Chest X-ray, PA view. Patient: 71 years old, sex M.
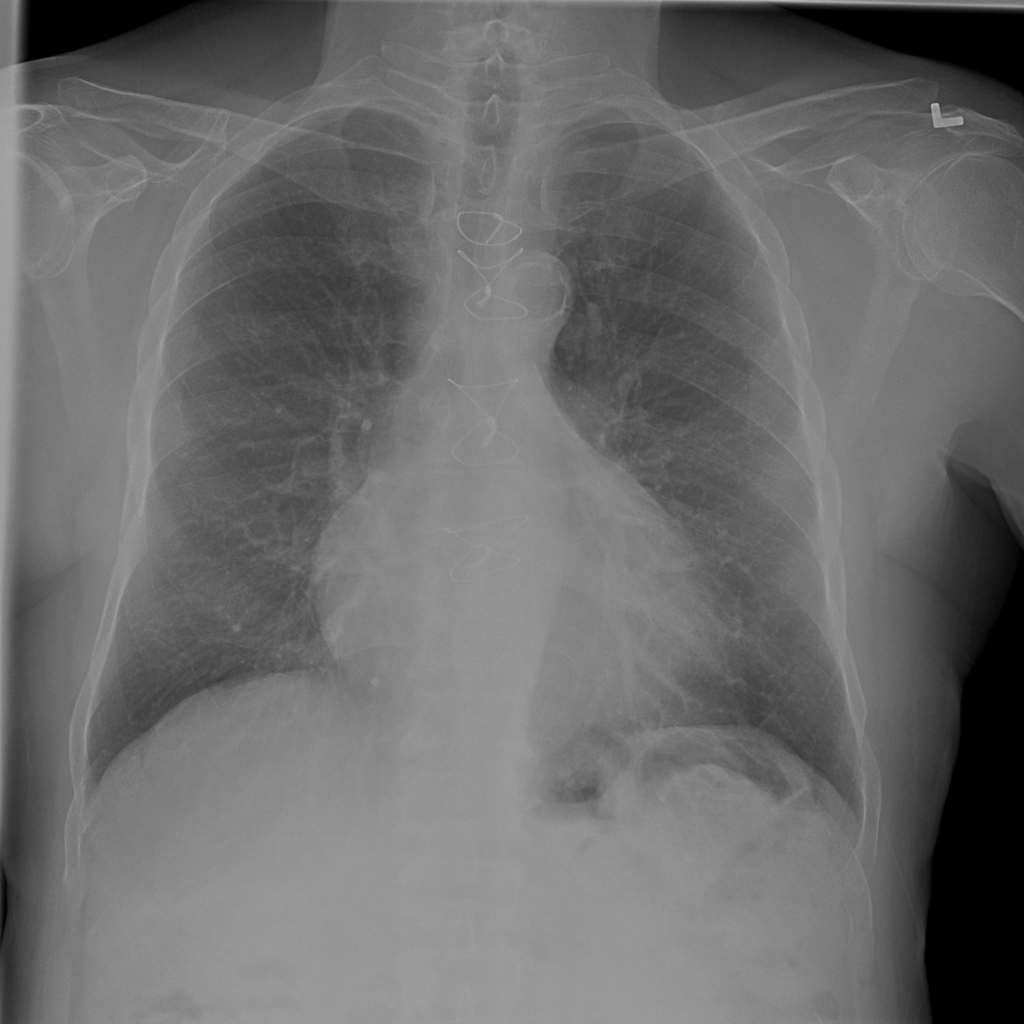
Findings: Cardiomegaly